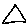
Label: triangle